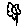
Label: flower